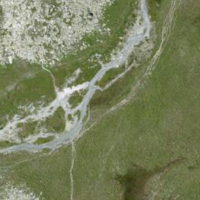
EUNIS habitat code: 48
Species observed at this site:
Geum reptans